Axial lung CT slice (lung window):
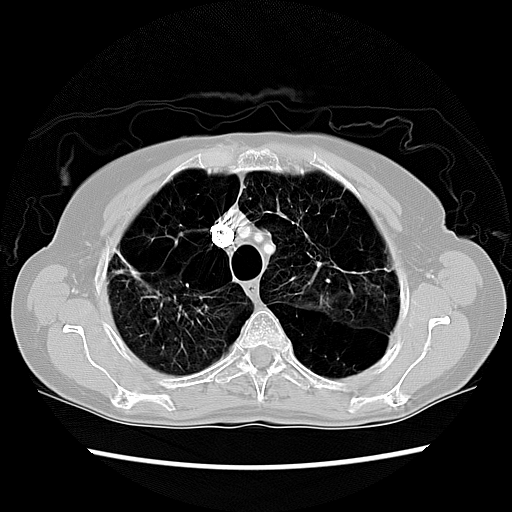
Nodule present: no